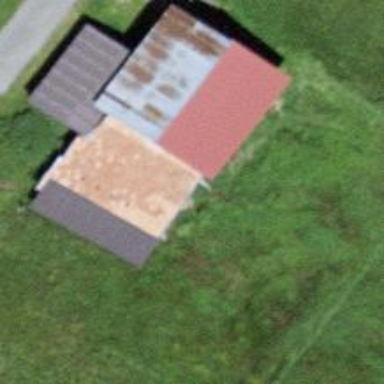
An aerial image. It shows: Rural barn.